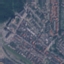
Land use / land cover: Residential